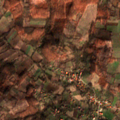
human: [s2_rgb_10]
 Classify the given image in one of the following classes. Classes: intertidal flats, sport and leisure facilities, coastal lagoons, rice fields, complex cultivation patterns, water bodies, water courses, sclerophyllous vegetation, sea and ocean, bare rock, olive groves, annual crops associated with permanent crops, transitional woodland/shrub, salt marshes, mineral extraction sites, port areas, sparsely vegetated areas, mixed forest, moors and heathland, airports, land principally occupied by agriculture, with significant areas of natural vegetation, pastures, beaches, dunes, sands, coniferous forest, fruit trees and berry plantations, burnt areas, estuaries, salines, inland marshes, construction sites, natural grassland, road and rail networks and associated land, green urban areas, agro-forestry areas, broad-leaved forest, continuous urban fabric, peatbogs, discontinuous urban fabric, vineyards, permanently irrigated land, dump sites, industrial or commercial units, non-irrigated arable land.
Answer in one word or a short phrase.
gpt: discontinuous urban fabric, complex cultivation patterns, land principally occupied by agriculture, with significant areas of natural vegetation, broad-leaved forest